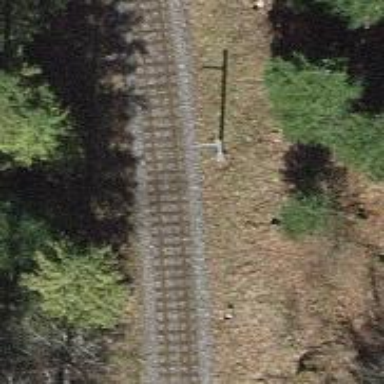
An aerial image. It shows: Narrow-gauge railway track with one electrified contact line.